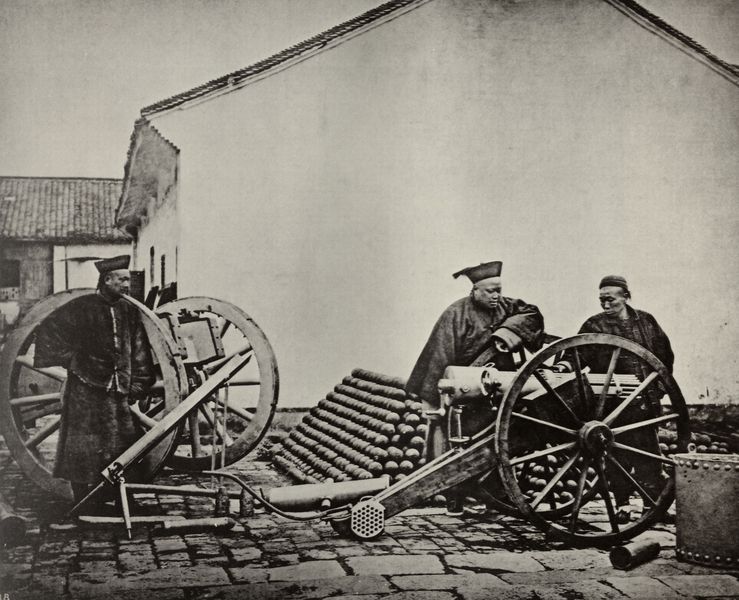
Titel: Das Waffenlager in Nanking
Künstler: John Thomson
Schlagwörter: kampf, weiß, stadt, fenster, grau, hut, männer, schwarz, stützen, dach, haus, wand, arm, steine, gewand, drei, gewänder, räder, mandarine, pflaster, modern, giebel, mauer, hof, fabrik, kutsche, laden, sepia, holzrad, rad, wagen, wagenrad, foto, fotografie, photographie, kanone, hauswand, asien, kopfsteinpflaster, schwarzweiß, waffen, waffe, mäntel, deichsel, kugeln, photo, china, ziegeln, stäbe, stapel, geschütz, boxer, mäner, fensterlos, gestapelt, dachziegeln, gepflastert, chinesen, kopfsteinplaster, asiaten, kanonenkugel, kanonenkugeln, steinpflaster, maschinengewehr, arsenal, lafette, kugelhaufen, 19. jahrhundert, beamten, selbststärkungsbewegung, westliche waffen, qing, schnellfeuergewehr, kanopnenkugeln, chiesen